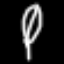
Label: leaf